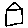
Label: house